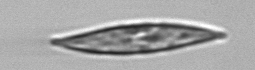
Label: Pleurosigma